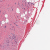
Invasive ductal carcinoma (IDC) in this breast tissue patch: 0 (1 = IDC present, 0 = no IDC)